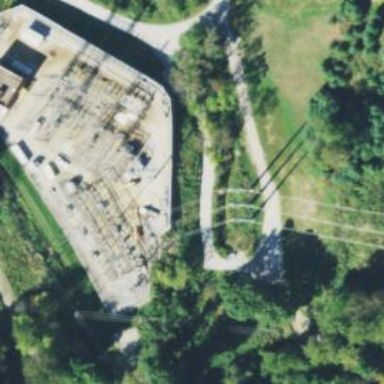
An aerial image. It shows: Transmission level substation.